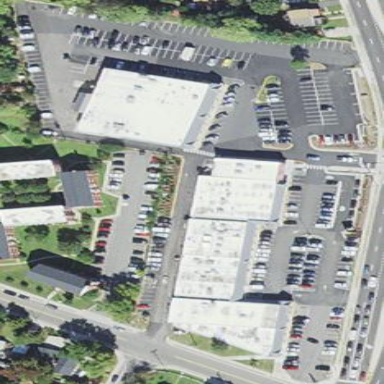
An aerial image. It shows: Parking area with surface.